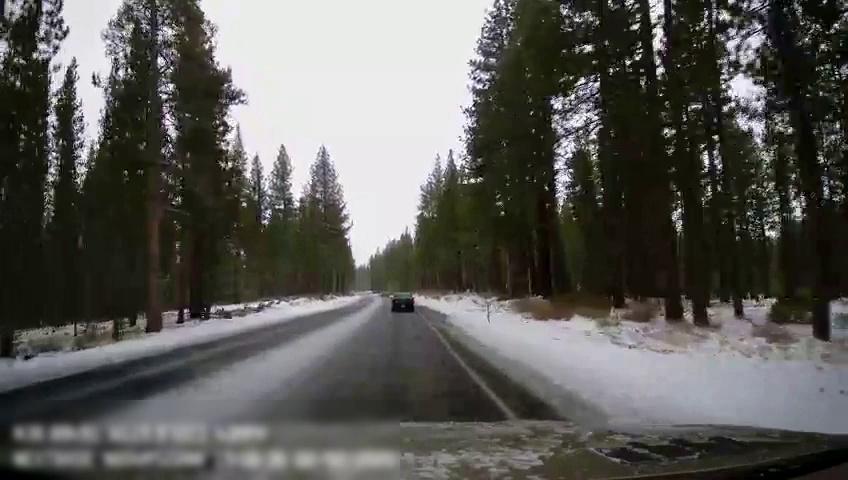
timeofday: Day
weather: Snowy
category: Drivable Space
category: Vehicles | Car
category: Lanes | Current Lane